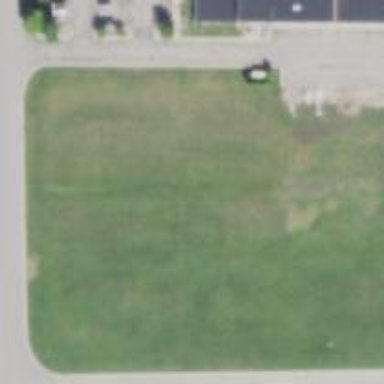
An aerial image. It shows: Leisure dog park area within larger leisure park.